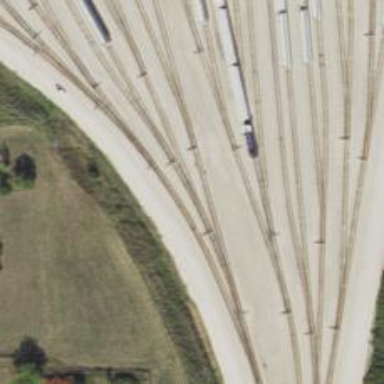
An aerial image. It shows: Railway spur service.